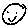
Label: smiley face